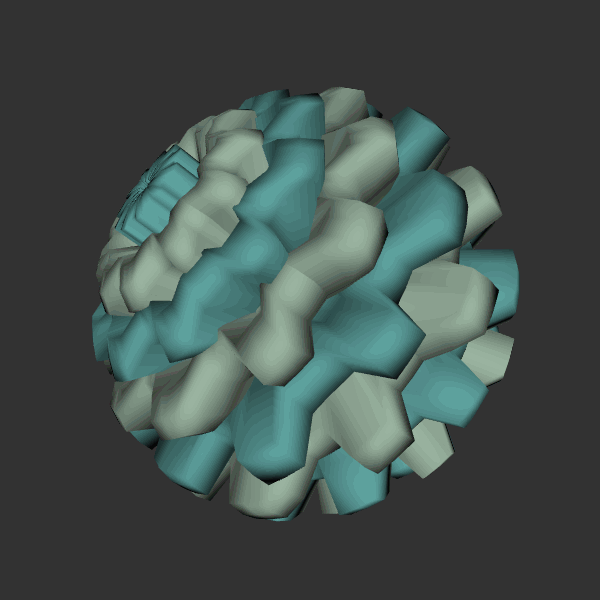
Background: dark